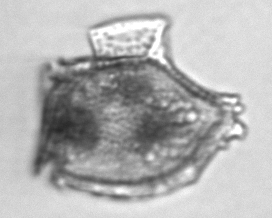
Label: Dinophysis_norvegica